Field crop: tomato
Growth stage: 1
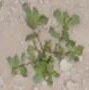
Species: portulaca